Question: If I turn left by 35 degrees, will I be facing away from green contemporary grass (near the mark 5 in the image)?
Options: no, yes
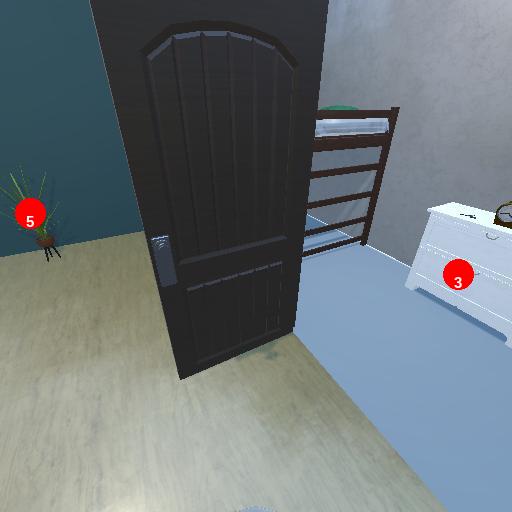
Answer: no